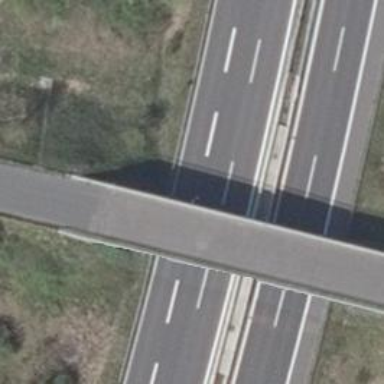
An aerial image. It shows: Unclassified road with asphalt surface is on bridge.